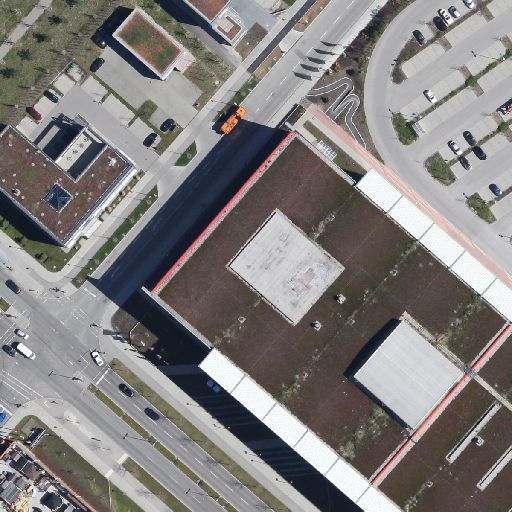
Referring expression: impervious surface